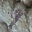
Label: 9